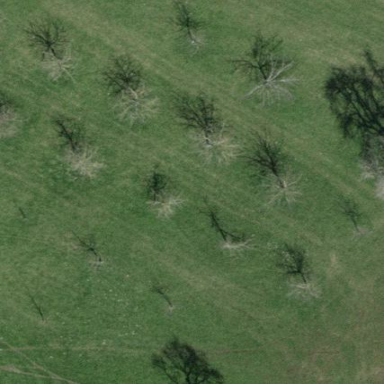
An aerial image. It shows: Orchard.